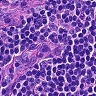
Metastatic tissue present: no